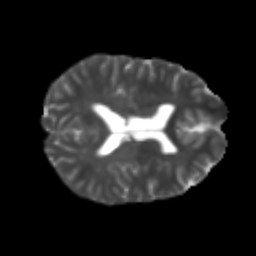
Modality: T2w
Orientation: axial
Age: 23
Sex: female
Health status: healthy
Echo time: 0.074 s